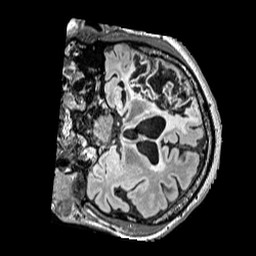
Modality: FLAIR
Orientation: coronal
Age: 55
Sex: male
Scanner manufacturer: siemens
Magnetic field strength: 3 T
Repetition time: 5 s
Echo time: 0.387 s